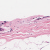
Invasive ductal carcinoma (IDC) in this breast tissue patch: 0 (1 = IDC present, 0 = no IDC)